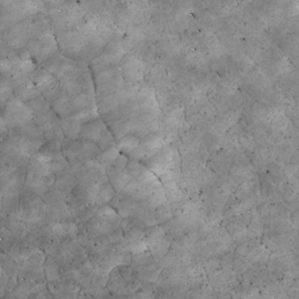
Label: non_frost